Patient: sex M, age 22
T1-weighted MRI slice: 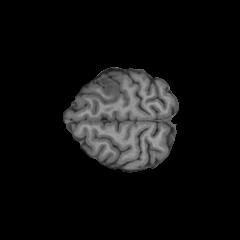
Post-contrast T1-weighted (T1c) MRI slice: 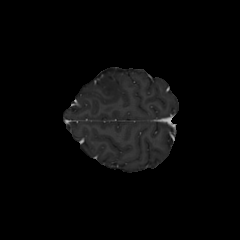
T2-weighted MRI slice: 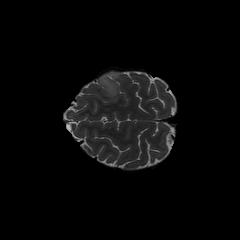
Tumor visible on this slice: yes
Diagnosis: Astrocytoma, IDH-mutant
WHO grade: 2